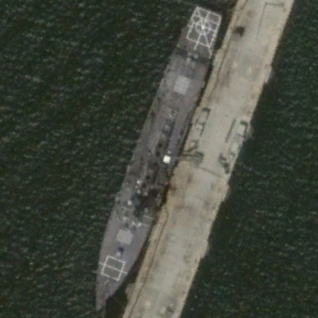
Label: destroyer